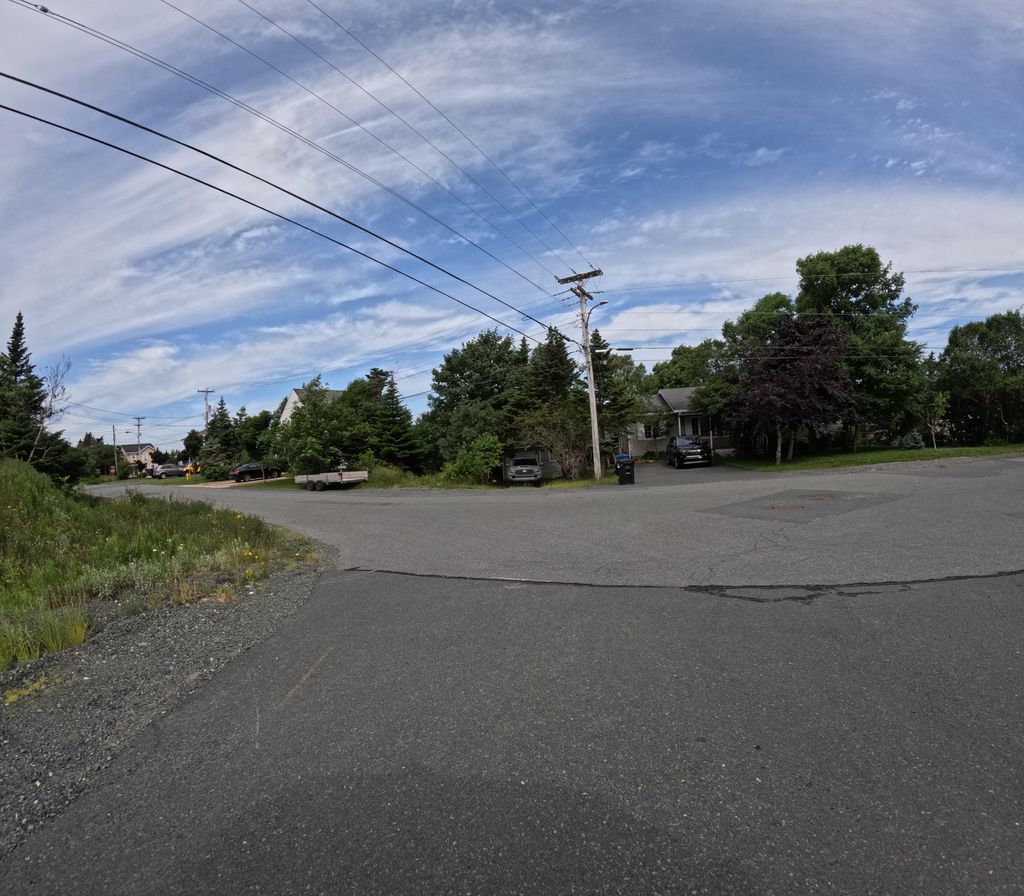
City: st_johns